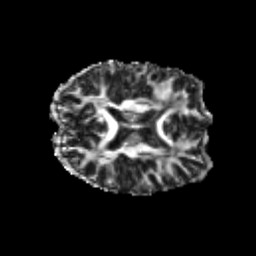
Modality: FA
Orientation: axial
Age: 24
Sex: male
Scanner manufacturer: siemens
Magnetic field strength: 3 T
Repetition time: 3.5 s
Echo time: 0.104 s